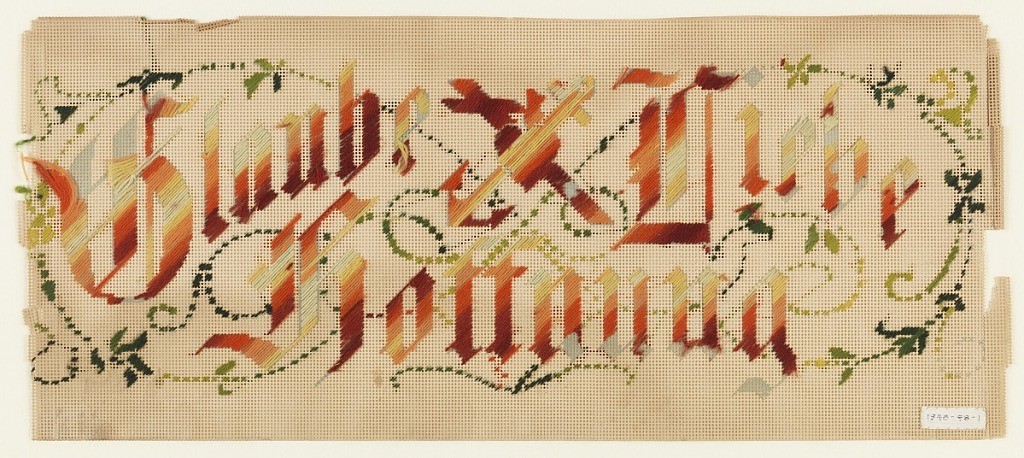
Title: Embroidered picture
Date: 19th century
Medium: wool embroidery on punched paper foundation Technique: embroidered
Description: Panel of perforated white paper embroidered in colored wool with the words: "Glaube Liebe Hoffnung." At center is a heart, cross and anchor. Vine and foliage.